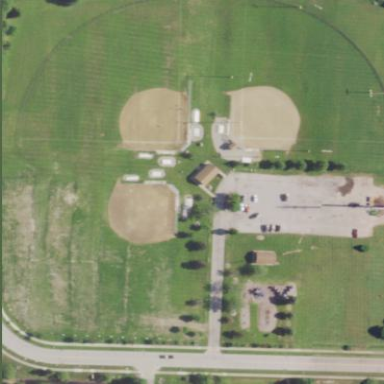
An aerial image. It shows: Baseball pitch for leisure land.